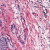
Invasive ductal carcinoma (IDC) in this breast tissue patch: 1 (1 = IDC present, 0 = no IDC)